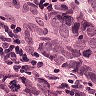
Metastatic tissue present: yes